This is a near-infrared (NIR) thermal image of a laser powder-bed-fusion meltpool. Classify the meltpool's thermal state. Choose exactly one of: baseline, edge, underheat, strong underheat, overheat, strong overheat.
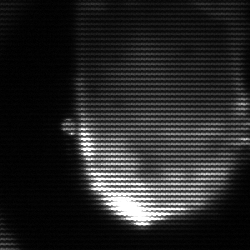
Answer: baseline